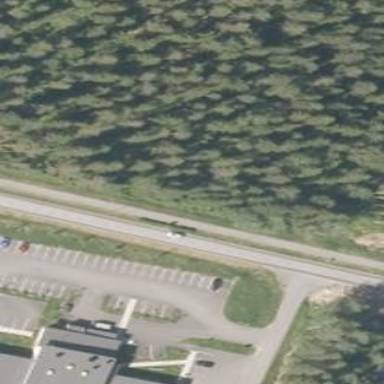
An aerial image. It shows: Asphalt cycleway.